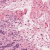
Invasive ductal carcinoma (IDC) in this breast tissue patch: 1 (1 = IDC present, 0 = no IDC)